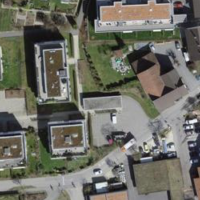
EUNIS habitat code: 54
Species observed at this site:
Geranium sanguineum